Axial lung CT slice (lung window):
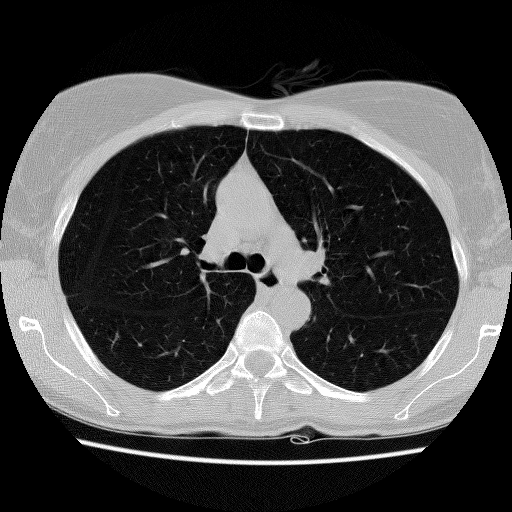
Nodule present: no